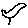
Label: bird